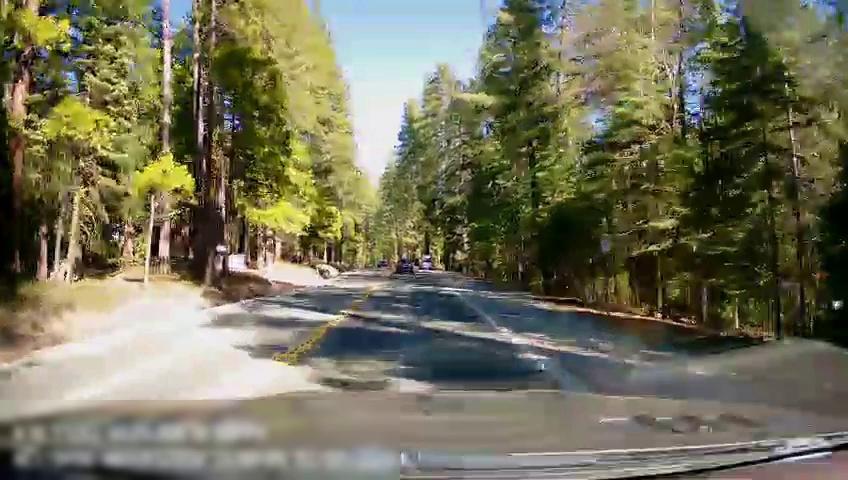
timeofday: Day
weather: Sunny
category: Drivable Space
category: Vehicles | SUV
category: Vehicles | Car
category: Lanes | Current Lane
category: Lanes | Current Lane